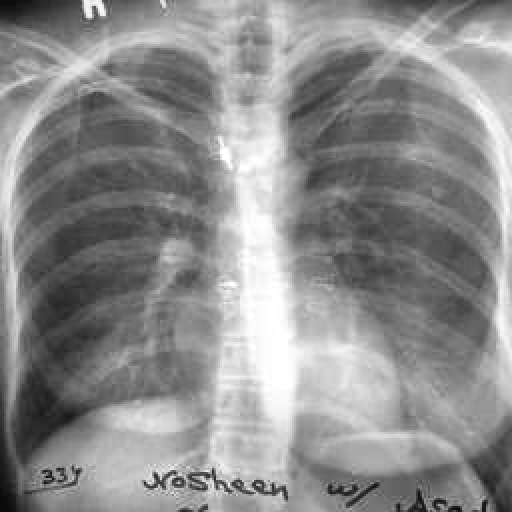
Finding: TUBERCULOSIS